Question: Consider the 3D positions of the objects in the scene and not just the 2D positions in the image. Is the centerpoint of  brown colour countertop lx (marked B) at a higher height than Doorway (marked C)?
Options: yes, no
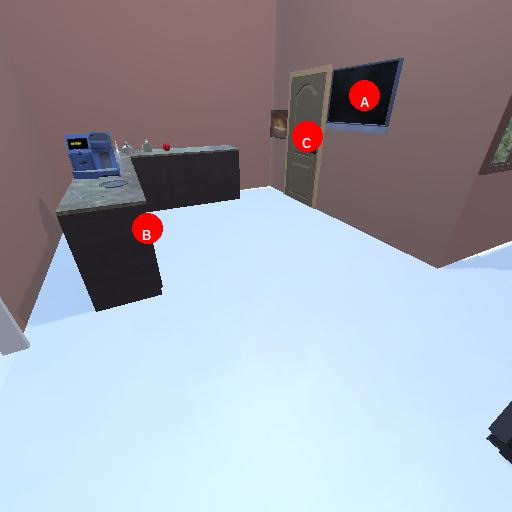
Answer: yes